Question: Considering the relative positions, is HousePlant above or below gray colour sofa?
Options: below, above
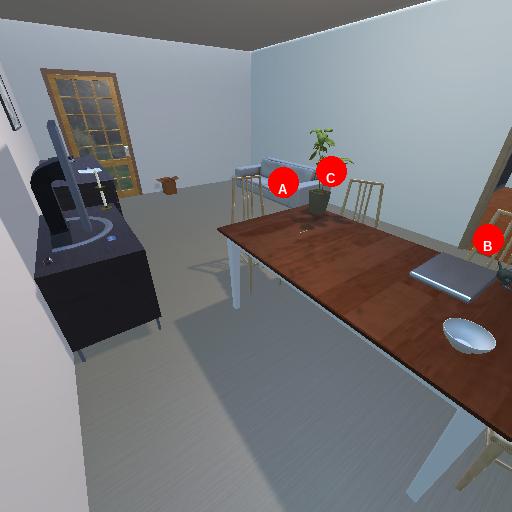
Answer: below